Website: apple
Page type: account-selection
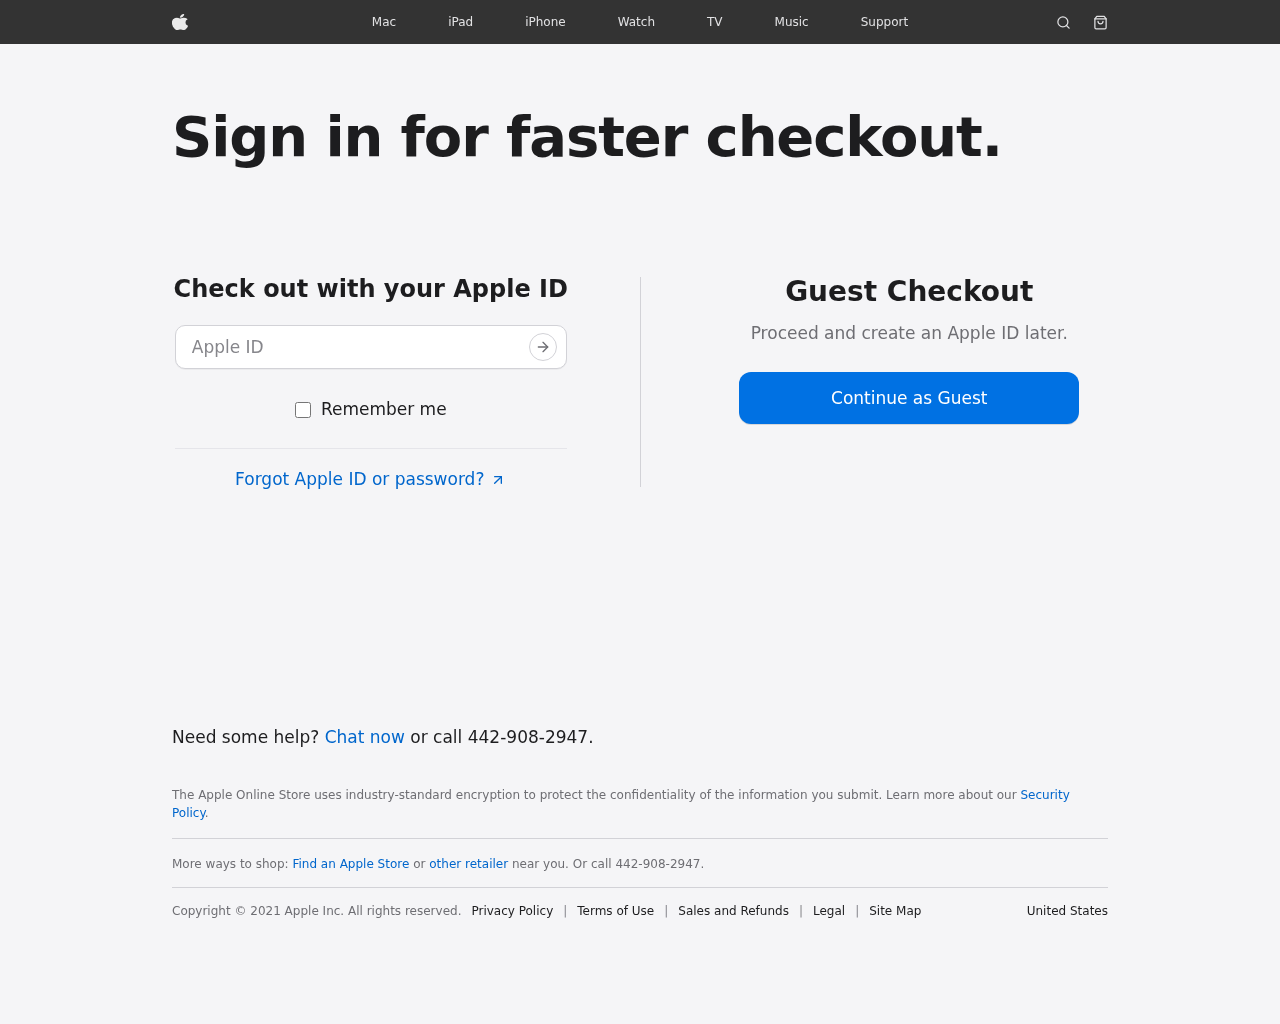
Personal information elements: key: PII_LOGIN_USERNAME
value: cliffordcarey33